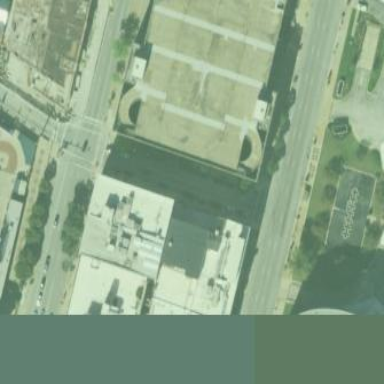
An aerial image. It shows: Commercial building.